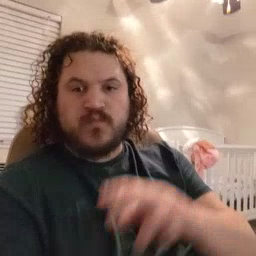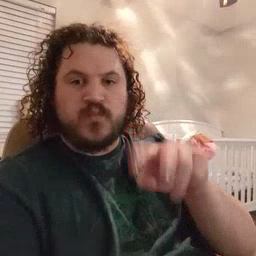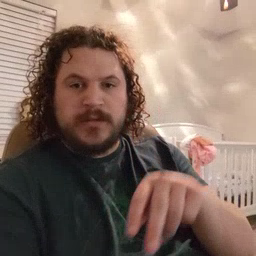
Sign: read